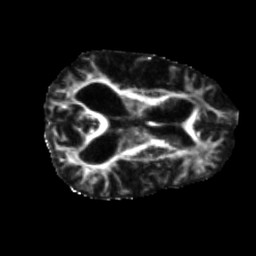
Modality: FA
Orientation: axial
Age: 69
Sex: male
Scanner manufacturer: siemens
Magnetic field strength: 3 T
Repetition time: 5.25 s
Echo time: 0.08 s